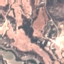
Land use / land cover class: HerbaceousVegetation